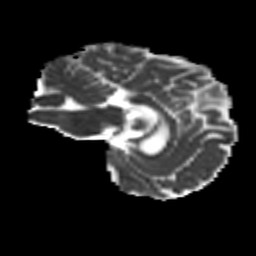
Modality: MD
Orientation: sagittal
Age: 38
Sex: female
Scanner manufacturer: siemens
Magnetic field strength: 3 T
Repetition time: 8.6 s
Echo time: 0.095 s